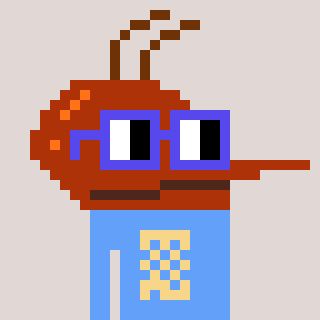
a pixel art character with square blue glasses, a mosquito-shaped head and a blue-colored body on a warm background